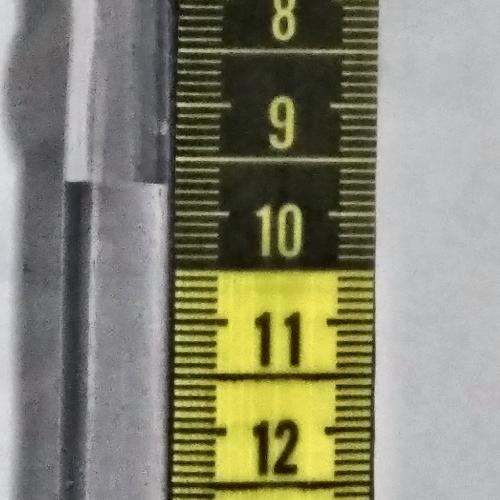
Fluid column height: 9.7 cm